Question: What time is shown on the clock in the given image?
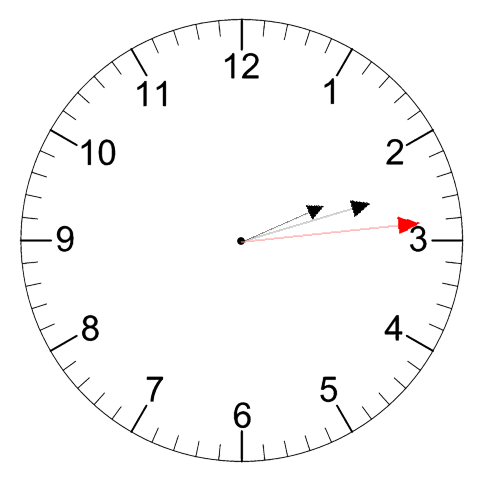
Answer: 02:12:14